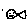
Label: fish